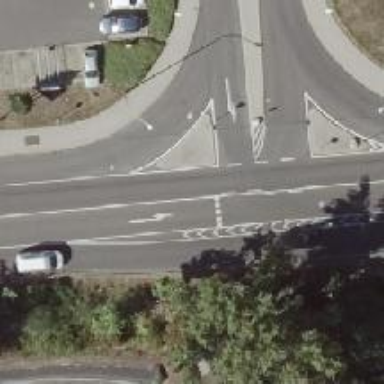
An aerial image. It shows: Road with "give way" sign.